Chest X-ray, PA view. Patient: 43 years old, sex F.
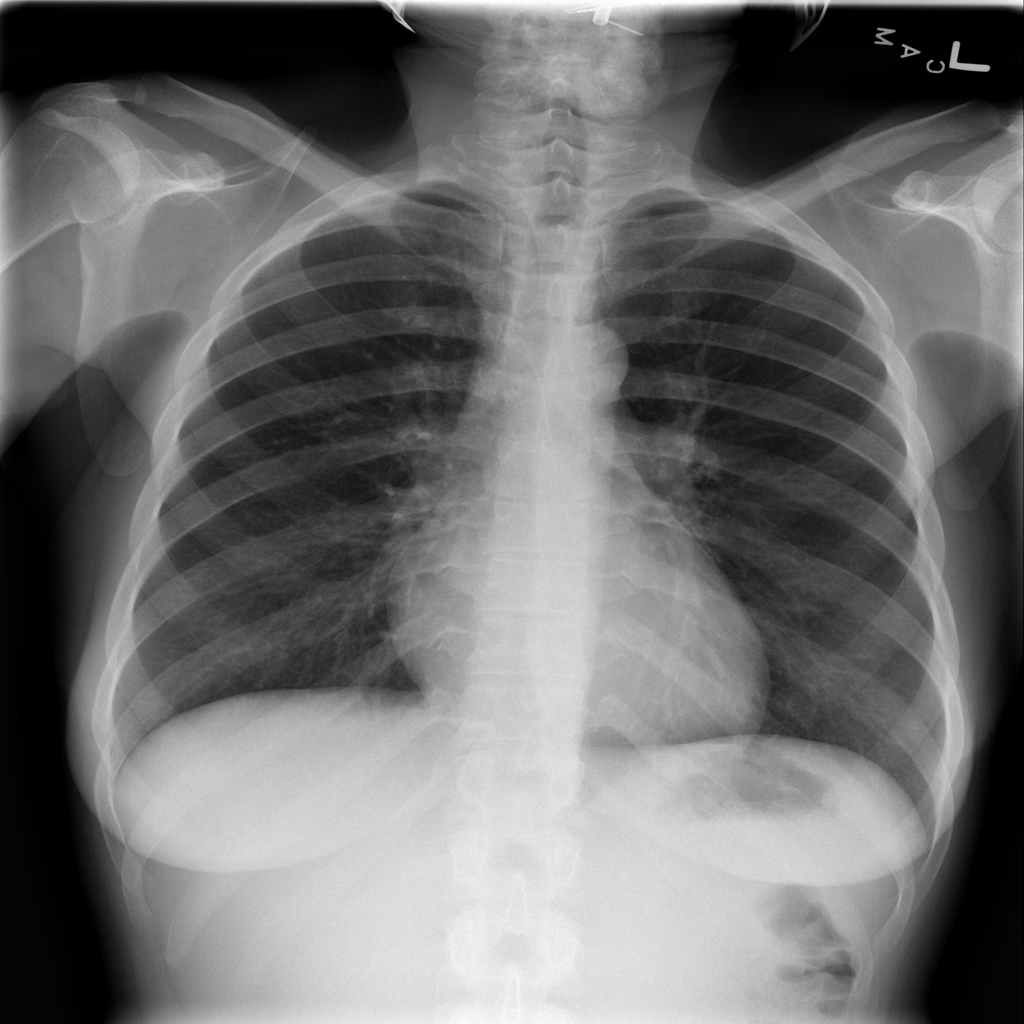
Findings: Infiltration